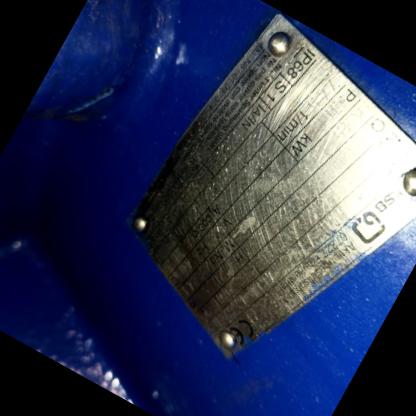
Klasa: tabliczka-znamionowa